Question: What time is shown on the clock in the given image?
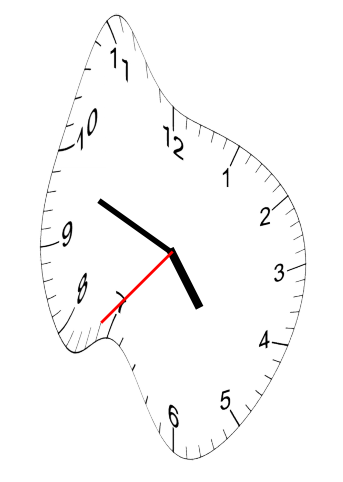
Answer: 04:48:37